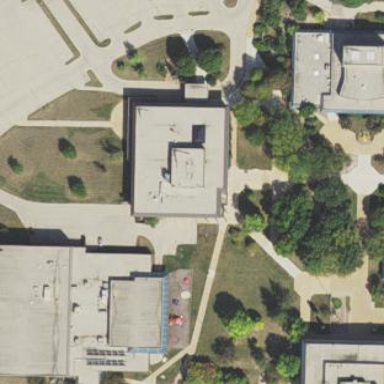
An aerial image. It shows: College building.